Question: I use this code for add units to axes, but x-axis looks horrible, numbers and units are overwritten. DO you have any idea how to solve it?
'''
plt.gca().xaxis.set_major_formatter(FormatStrFormatter('%d cm'))
plt.gca().yaxis.set_major_formatter(FormatStrFormatter('%d cm'))
'''

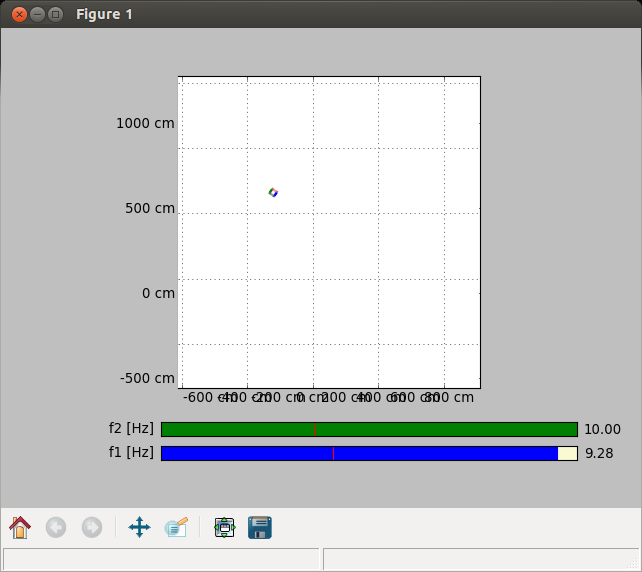
Answer: You need to rotate the text of your ticks, try this:
'''
import matplotlib.pyplot as plt
import matplotlib.ticker as mticker
plt.plot(range(1000,11000,1000),range(10))
plt.gca().xaxis.set_major_formatter(mticker.FormatStrFormatter('%d cm'))
plt.gca().yaxis.set_major_formatter(mticker.FormatStrFormatter('%d cm'))
for txt in plt.gca().xaxis.get_majorticklabels():
txt.set_rotation(90)
plt.tight_layout()
plt.show()
'''